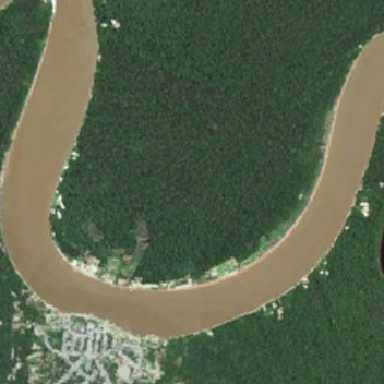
There are several buildings and farmland along the winding river .